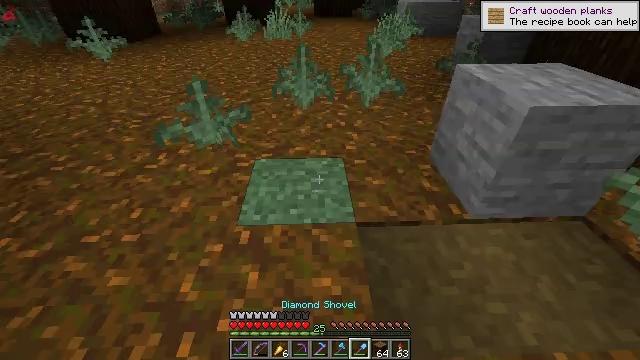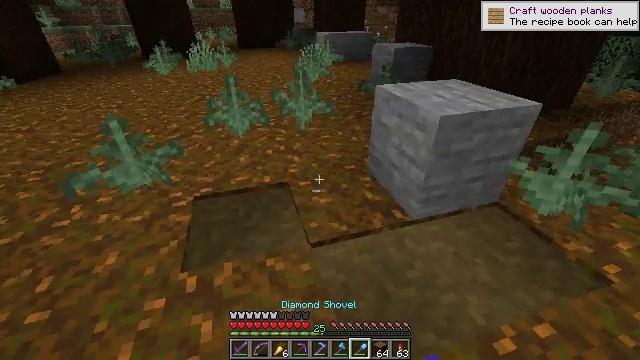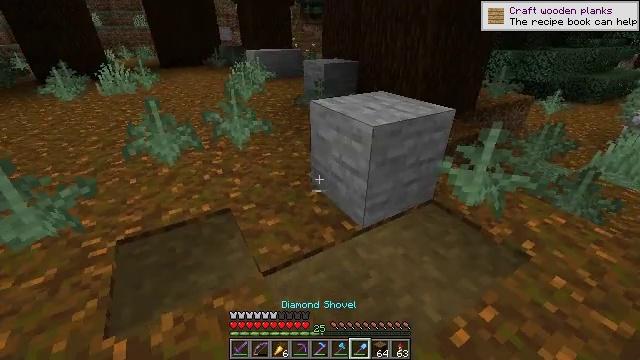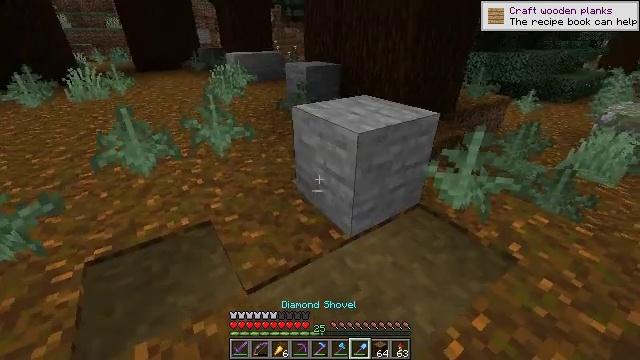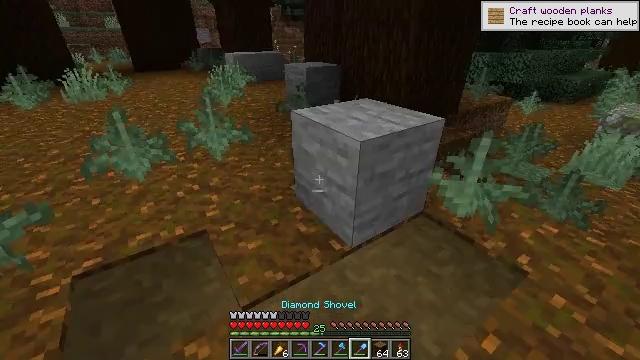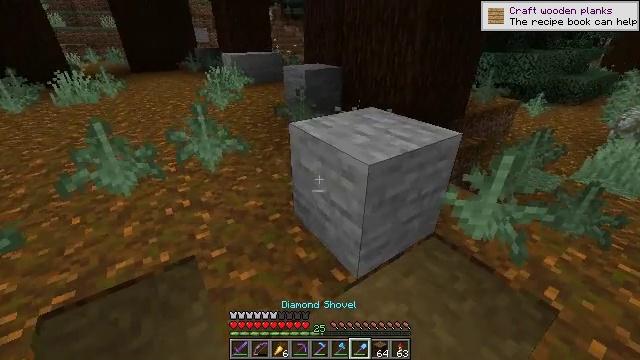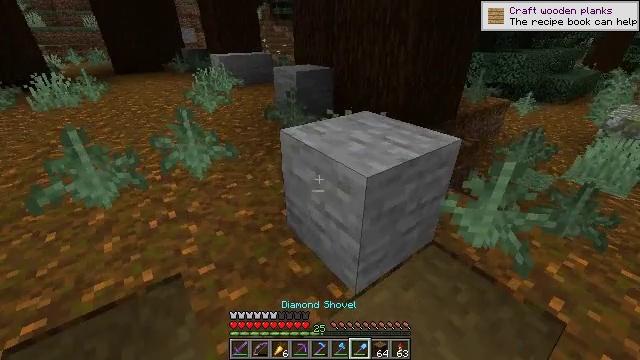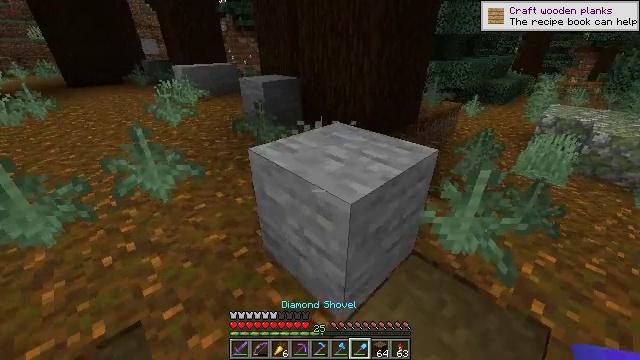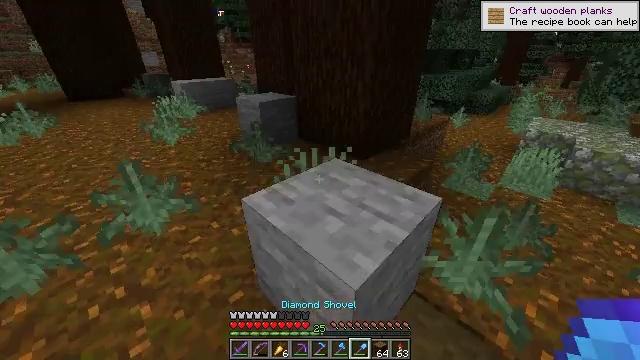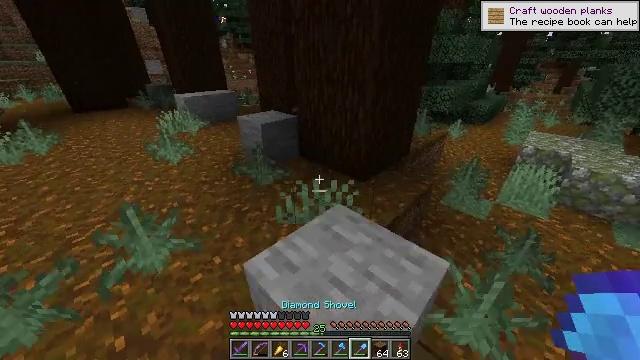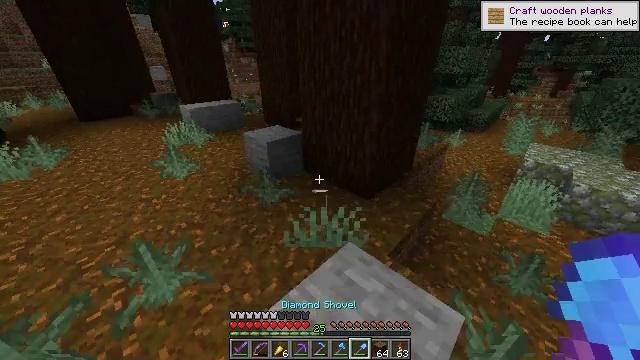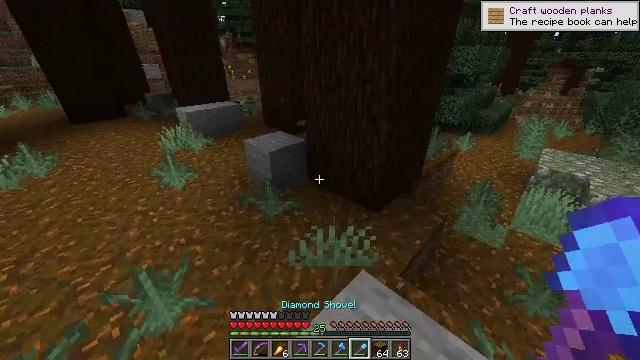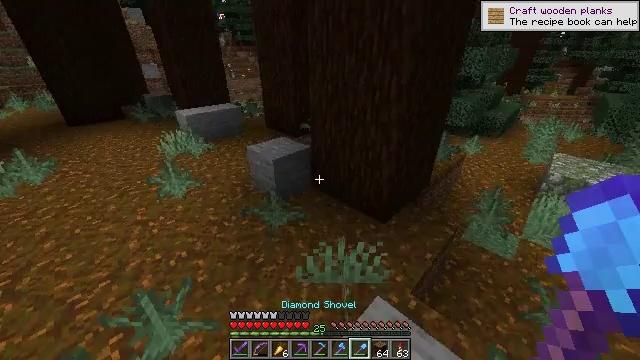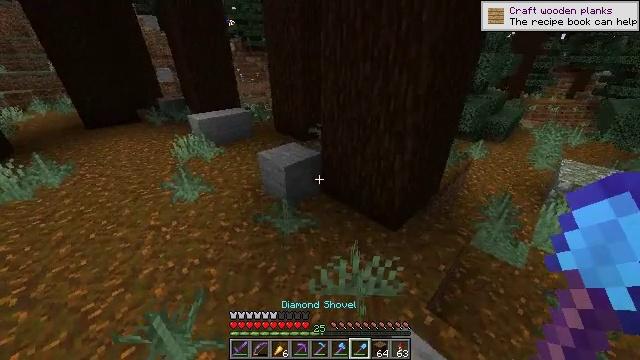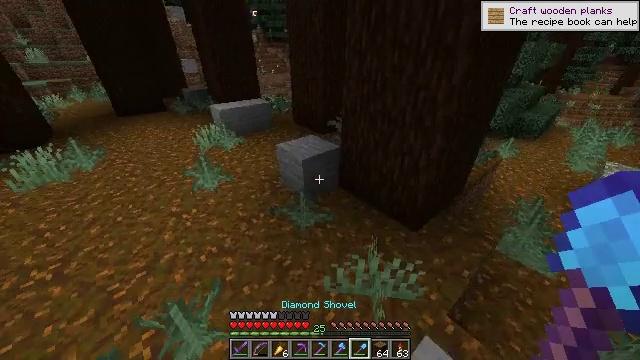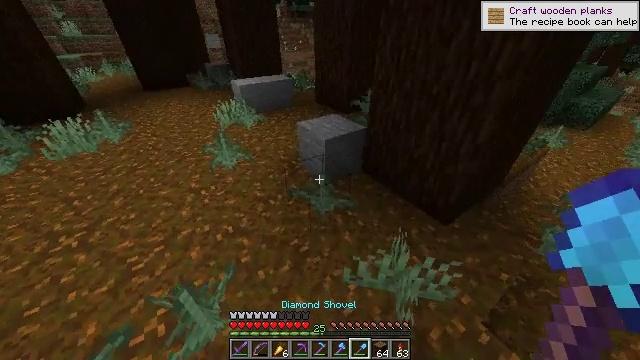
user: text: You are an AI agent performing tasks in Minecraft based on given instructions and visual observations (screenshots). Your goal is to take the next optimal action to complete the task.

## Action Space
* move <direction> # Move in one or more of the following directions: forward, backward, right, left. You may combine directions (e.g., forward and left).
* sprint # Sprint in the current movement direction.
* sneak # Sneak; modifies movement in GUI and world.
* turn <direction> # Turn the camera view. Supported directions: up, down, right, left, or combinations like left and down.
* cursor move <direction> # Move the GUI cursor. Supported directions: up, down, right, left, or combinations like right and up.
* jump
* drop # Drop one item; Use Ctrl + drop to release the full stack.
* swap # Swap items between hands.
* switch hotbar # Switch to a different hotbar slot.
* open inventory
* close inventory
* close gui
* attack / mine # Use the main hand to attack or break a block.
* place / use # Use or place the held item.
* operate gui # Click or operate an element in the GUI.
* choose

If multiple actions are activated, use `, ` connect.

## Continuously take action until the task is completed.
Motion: motion action
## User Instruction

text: Collect the large fern.
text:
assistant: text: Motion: turn right and up
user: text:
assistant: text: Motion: move forward, turn right and up
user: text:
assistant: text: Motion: move forward, turn right
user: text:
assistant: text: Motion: move forward
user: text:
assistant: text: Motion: move forward
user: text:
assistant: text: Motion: move forward, sprint, turn right
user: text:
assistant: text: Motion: move forward, sprint, turn right
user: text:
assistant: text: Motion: move forward, sprint, turn right, jump
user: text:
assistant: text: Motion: move forward, sprint, jump
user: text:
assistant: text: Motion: move forward, sprint, jump
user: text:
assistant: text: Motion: move forward, sprint, jump
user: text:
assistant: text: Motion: move forward, sprint, jump
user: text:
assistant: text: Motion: move forward, sprint, turn left
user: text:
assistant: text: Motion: move forward, sprint, turn left and down
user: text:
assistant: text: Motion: move forward, sprint, turn left and down
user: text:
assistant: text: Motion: move forward, sprint, turn left and down
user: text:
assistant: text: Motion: move forward, sprint, turn left
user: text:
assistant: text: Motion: move forward, sprint
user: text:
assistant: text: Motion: move forward, sprint
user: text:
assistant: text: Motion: move forward, sprint, jump
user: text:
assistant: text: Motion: move forward, sprint, jump
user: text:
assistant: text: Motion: move forward, sprint, jump
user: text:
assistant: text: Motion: move forward, sprint, jump
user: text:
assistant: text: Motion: move forward, sprint, jump
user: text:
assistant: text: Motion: move forward, sprint, jump
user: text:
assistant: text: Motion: move forward, sprint
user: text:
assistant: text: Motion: move forward, sprint
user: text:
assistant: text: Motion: move forward, sprint
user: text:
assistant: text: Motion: move forward, sprint
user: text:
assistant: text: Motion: move forward, sprint